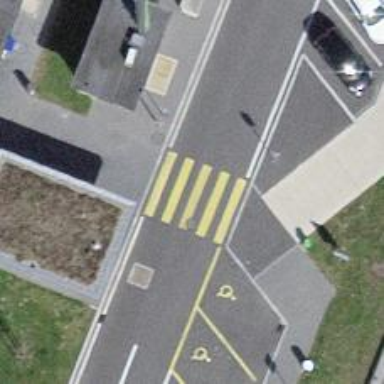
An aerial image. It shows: Marked crossing with zebra markings.